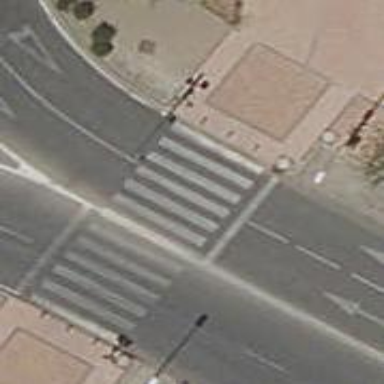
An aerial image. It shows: Road with traffic signals for signaling.